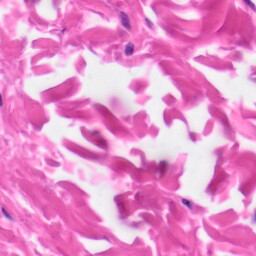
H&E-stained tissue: Skin